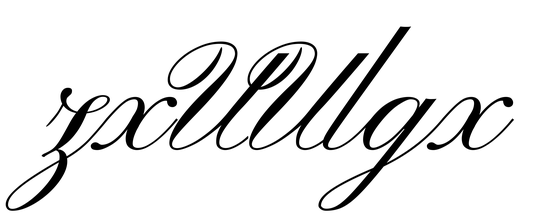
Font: PinyonScript-Regular